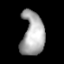
Tissue: lung
Cell type: Epithelial cells
Senescence score: 0.1818
Nuclear area (px): 974
Mean DAPI intensity: 168.598